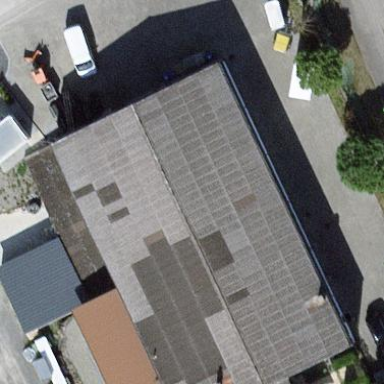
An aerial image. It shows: Industrial building.